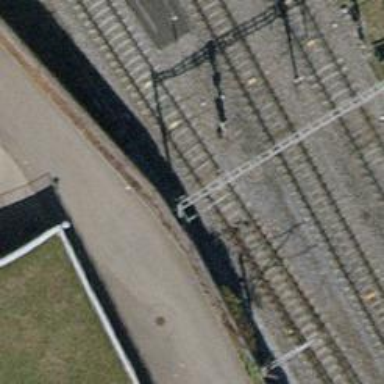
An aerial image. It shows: Railway switch.